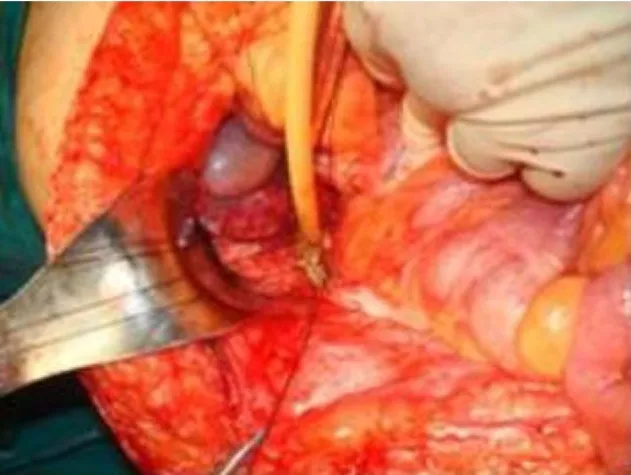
(A,B) The hepatic hydatid cyst was opened and drained. A drainage tube was placed in the area.
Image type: medical_photograph (other_medical_photograph)